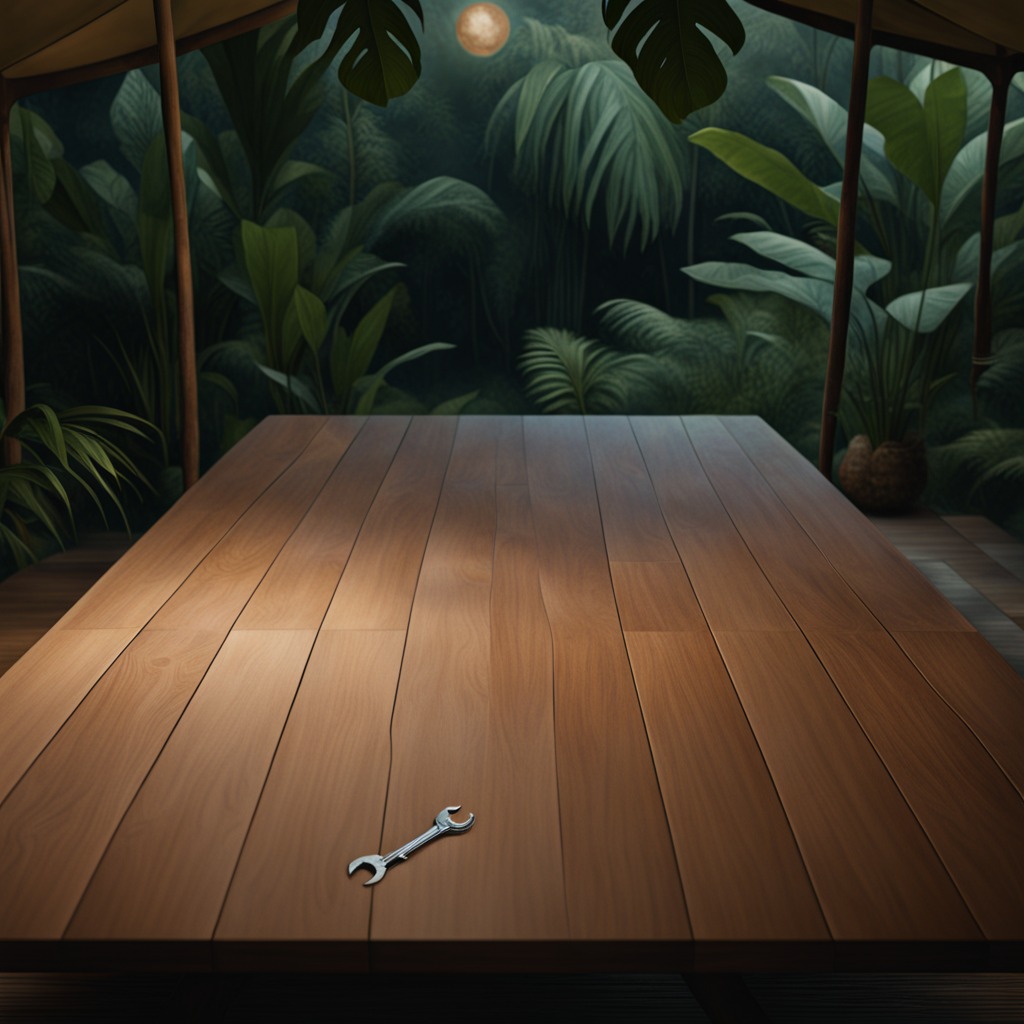
An wrench is lying on the wooden table.